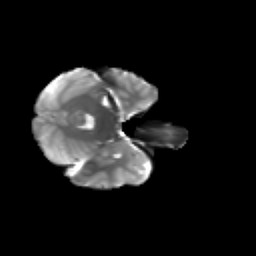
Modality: T2w
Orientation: axial
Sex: female
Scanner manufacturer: siemens
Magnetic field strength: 3 T
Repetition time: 5 s
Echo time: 0.071 s